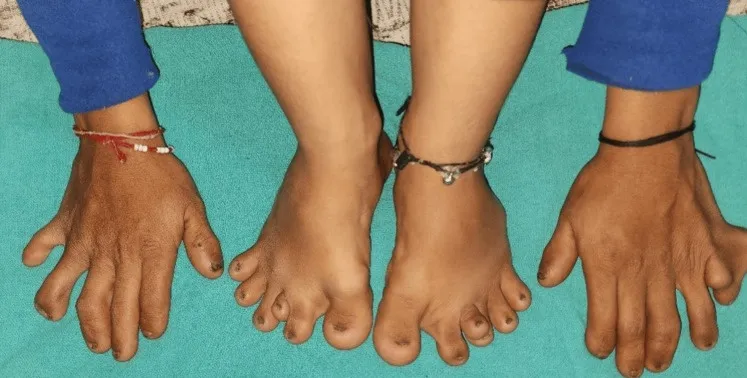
Polydactyly of both hands and both feet with dystrophic hand and toenails.
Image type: radiology (ct)